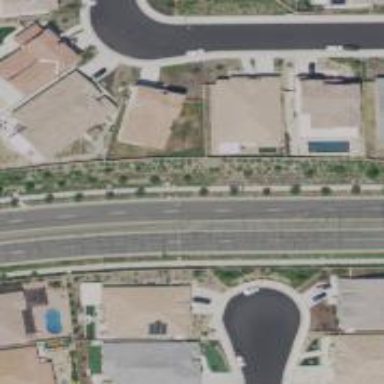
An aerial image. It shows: Residential road.